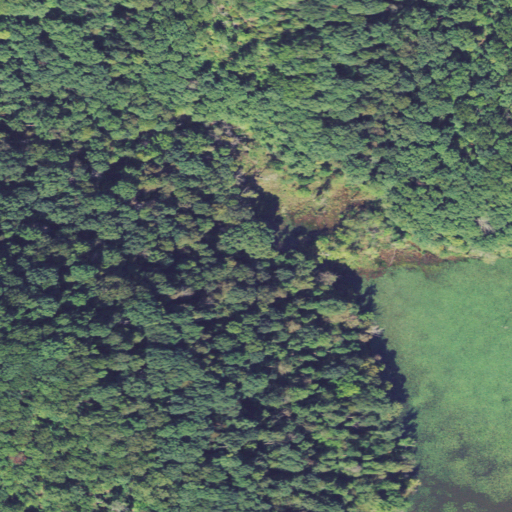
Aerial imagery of valley in Ohio named Bear Hollow containing deciduous forest, woody wetlands, herbaceous wetlands, and open water